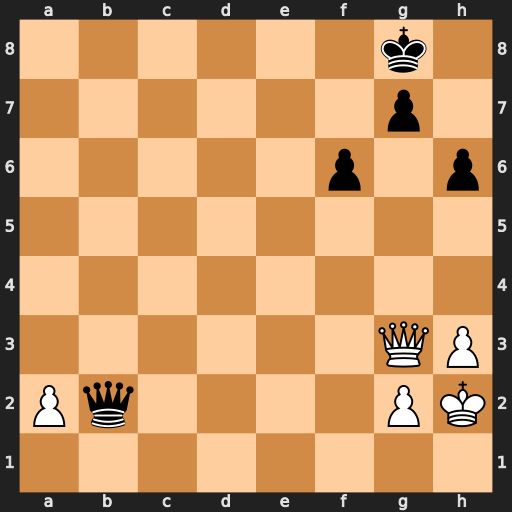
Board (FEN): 6k1/6p1/5p1p/8/8/6QP/Pq4PK/8
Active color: w
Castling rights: -
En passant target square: -
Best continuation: Qb3+ Qxb3 axb3